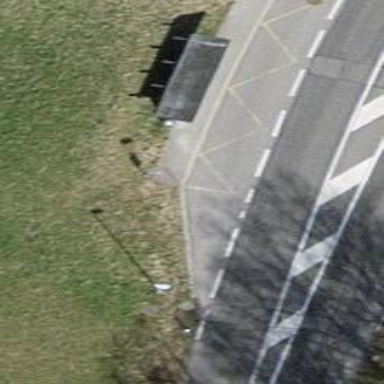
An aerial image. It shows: Platform for public transport on the road.